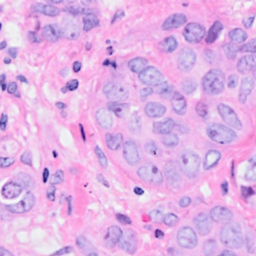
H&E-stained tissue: Breast